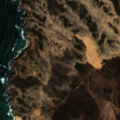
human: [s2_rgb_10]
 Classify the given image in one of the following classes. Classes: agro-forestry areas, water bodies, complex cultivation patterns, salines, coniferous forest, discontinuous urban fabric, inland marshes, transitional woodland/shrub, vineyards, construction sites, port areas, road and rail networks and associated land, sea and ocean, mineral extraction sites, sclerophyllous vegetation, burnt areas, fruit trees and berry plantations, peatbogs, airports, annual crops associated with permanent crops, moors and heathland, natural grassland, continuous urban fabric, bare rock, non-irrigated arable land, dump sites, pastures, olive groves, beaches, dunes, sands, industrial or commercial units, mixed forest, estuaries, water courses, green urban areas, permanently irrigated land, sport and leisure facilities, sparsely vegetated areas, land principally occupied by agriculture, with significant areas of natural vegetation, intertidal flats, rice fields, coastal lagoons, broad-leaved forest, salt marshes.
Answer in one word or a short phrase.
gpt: natural grassland, sclerophyllous vegetation, sea and ocean